Question: I've tried messing with 'vertical-align', 'line-height', etc.

should show you what I'm trying to do. I put a little red arrow to show where I want the text shifted up to.
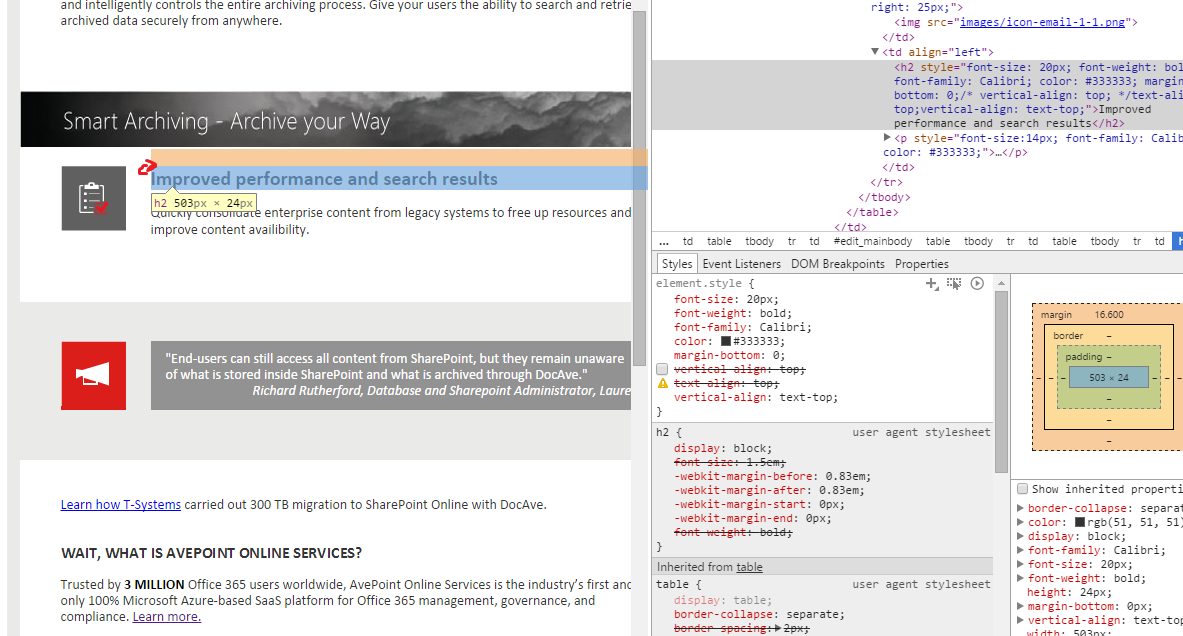
Answer: You'll need to modify the top margin in css or html, below are three ways of doing so.
'''
h2 {
margin-top: 0px;
}
'''
'<h2 style="margin-top="20px;">' remove "margin-top" from inline style
if you don't have access to your html you can override the inline style:
'''
h2[style] {
margin-top: 0px;
}
'''
Update:
Based on your comment on your OP, it looks like you only want to move your text up about . you may want to use something like 'margin: 15px' or 'margin: 20px' to line your text up with the top of the grey box. The examples above still apply.